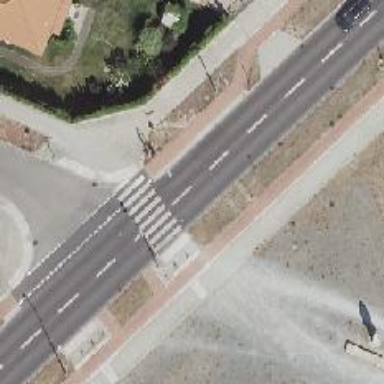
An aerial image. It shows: Footway with asphalt surface and zebra crossing.